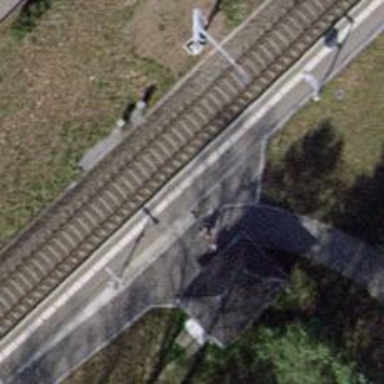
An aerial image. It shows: Railway halt.